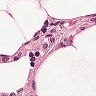
Metastatic tissue present: no